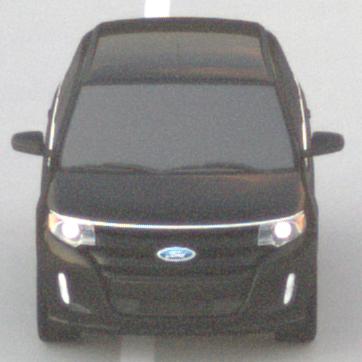
Make: Ford
Model: Edge
Detailed model: Gen. 1 Facelift
Model produced from: 2010
Model produced until: 2015
Doors: 5
Color: black
Road condition: dry road
Daytime: sunrise or sunset
Contrast: low contrast